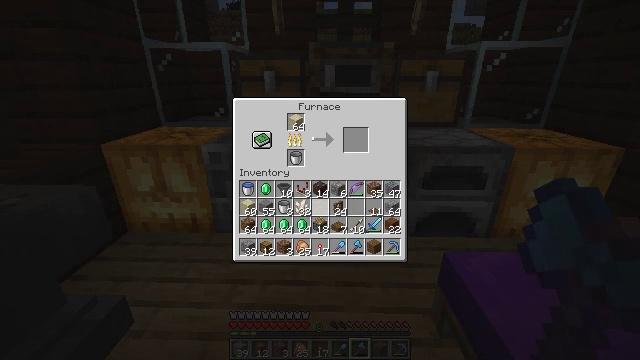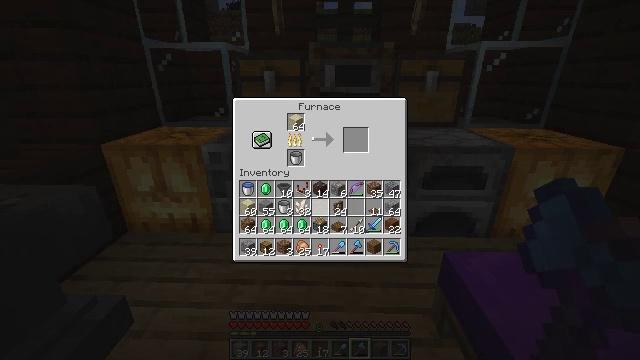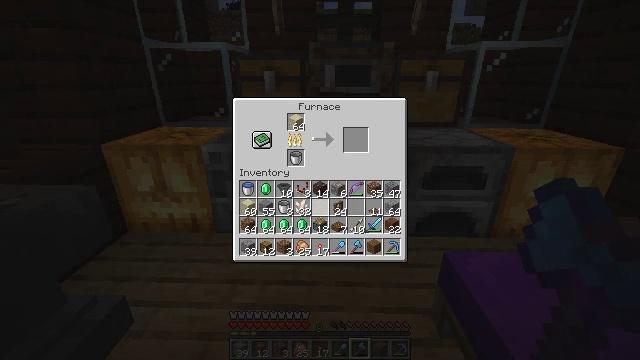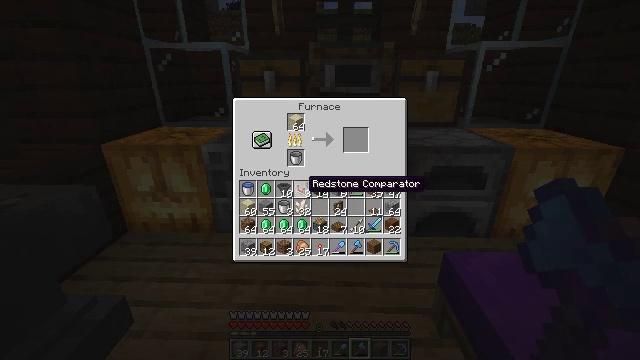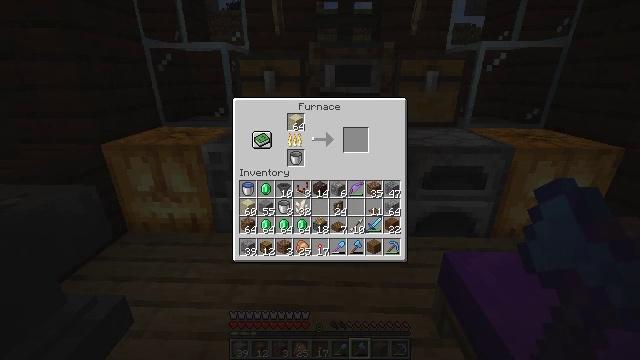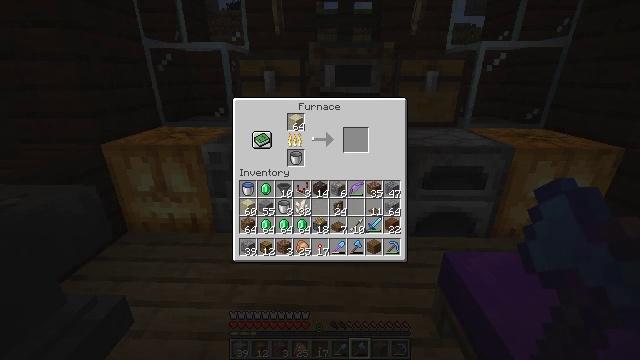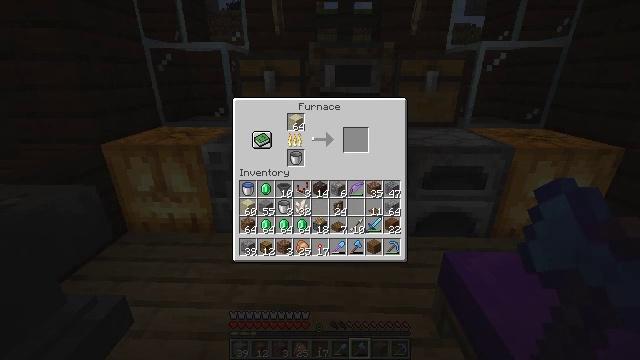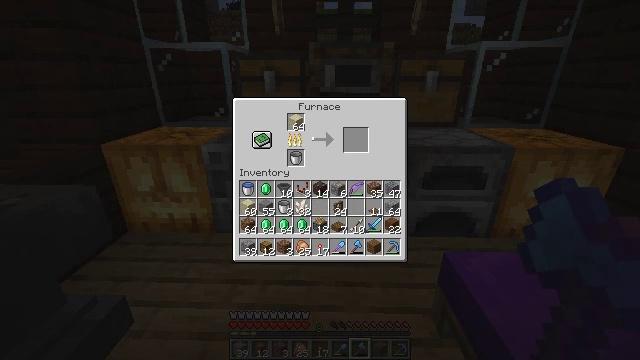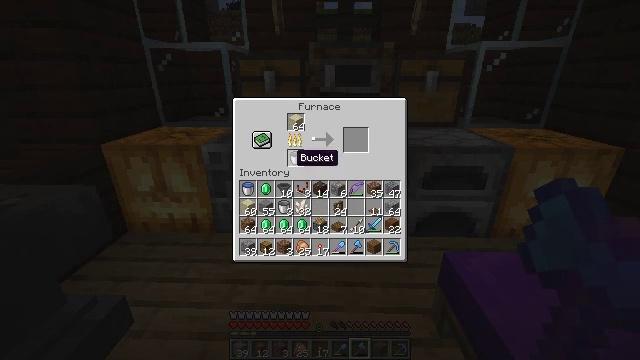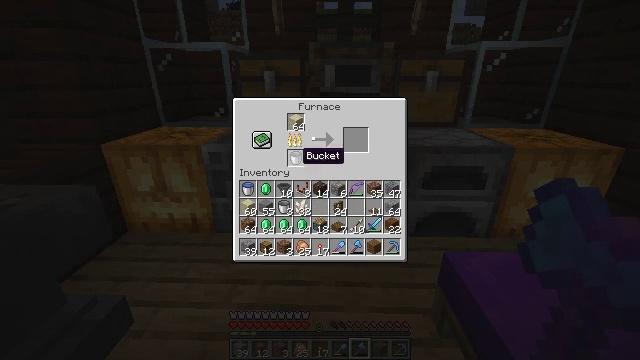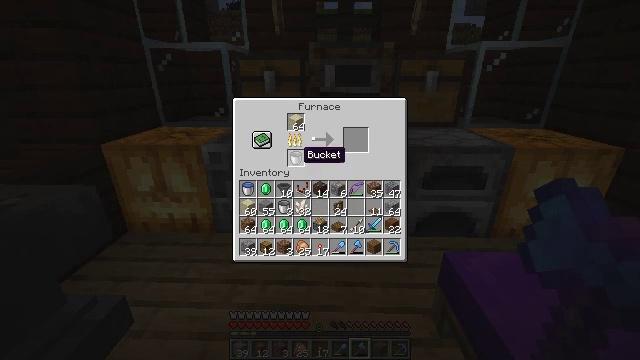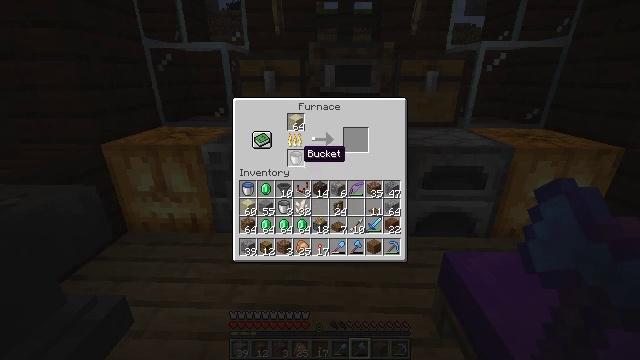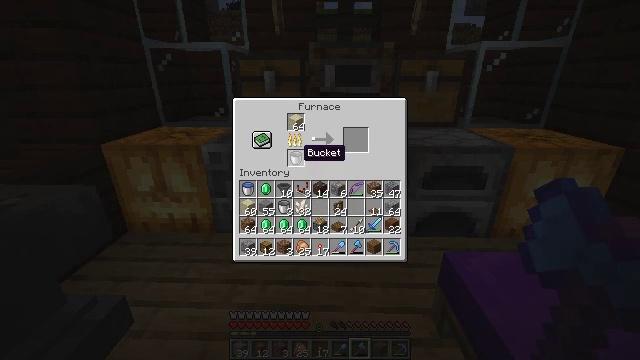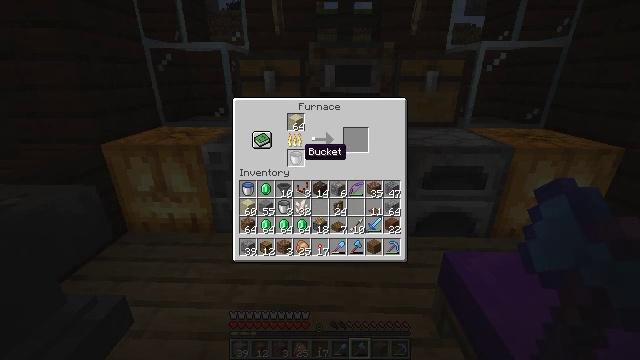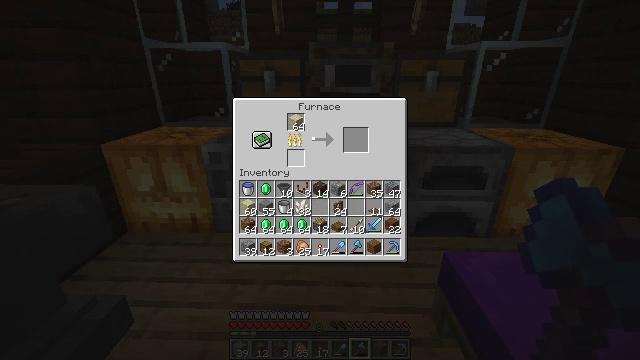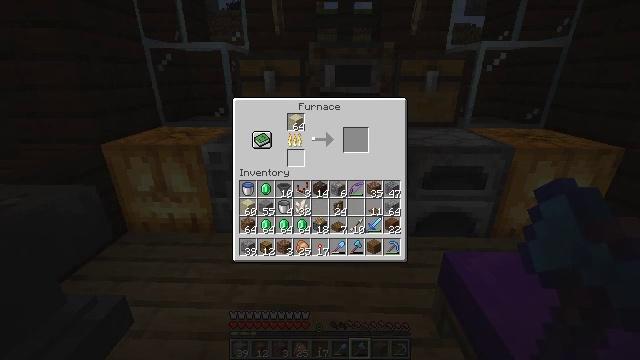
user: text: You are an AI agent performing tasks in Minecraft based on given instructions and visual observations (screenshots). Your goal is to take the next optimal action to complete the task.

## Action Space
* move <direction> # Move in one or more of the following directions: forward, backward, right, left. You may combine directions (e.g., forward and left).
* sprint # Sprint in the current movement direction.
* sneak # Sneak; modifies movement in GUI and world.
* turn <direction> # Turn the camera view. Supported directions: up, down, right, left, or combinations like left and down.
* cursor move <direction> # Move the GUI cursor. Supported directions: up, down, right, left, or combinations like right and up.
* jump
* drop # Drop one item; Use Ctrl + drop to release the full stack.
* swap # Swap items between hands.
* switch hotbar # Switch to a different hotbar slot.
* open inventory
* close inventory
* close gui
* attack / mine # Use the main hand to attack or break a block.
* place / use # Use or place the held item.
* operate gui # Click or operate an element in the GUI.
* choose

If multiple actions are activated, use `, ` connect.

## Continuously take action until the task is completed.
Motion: motion action
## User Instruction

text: Interact with a furnace to make glass.
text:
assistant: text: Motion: no_op
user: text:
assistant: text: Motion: no_op
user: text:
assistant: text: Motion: cursor move left and up
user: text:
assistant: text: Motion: cursor move left and up
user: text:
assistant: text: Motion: no_op
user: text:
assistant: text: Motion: no_op
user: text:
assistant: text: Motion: no_op
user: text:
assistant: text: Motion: no_op
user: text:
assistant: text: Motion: sneak
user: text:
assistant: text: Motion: sneak
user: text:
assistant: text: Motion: sneak
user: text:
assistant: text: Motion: sneak
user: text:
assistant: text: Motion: sneak
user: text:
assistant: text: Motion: sneak, operate gui
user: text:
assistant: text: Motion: sneak, operate gui
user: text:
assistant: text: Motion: sneak, operate gui
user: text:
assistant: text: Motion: sneak
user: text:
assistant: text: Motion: sneak
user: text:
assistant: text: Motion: sneak
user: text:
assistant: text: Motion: sneak
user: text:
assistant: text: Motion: sneak
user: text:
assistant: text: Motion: sneak
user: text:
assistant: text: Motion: sneak
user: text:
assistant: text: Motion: sneak
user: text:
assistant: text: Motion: sneak
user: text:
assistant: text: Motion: no_op
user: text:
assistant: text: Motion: no_op
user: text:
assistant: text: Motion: no_op
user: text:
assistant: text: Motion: no_op
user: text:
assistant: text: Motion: no_op